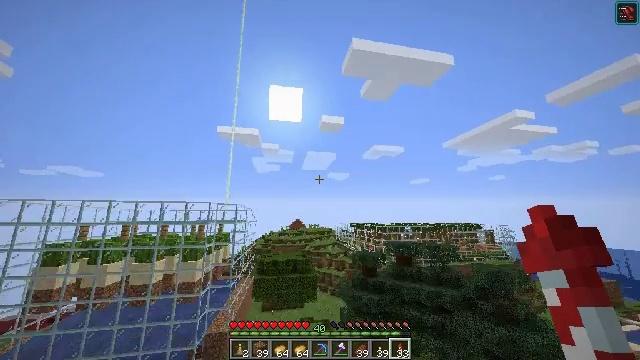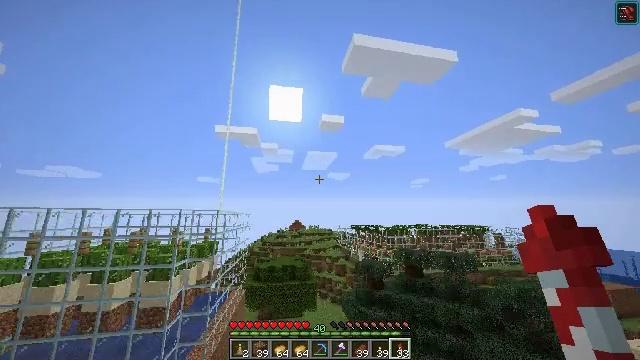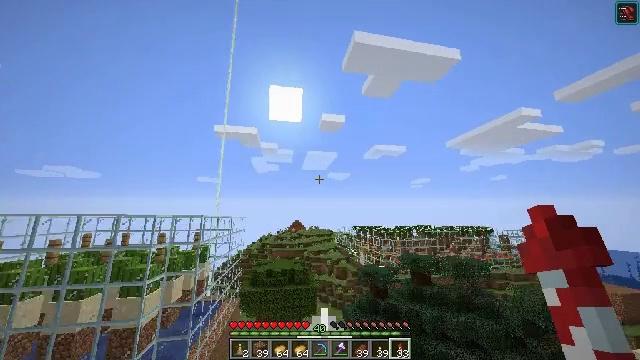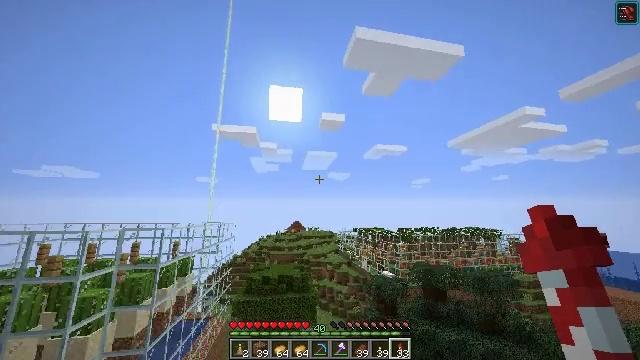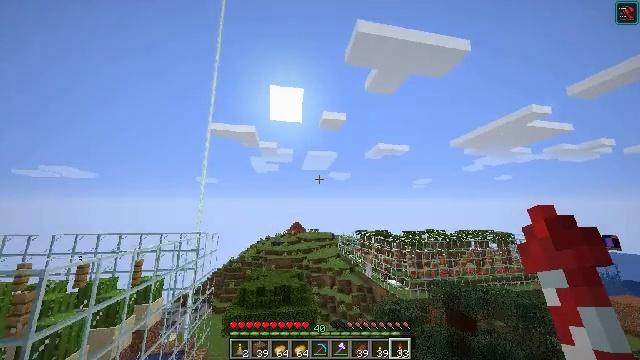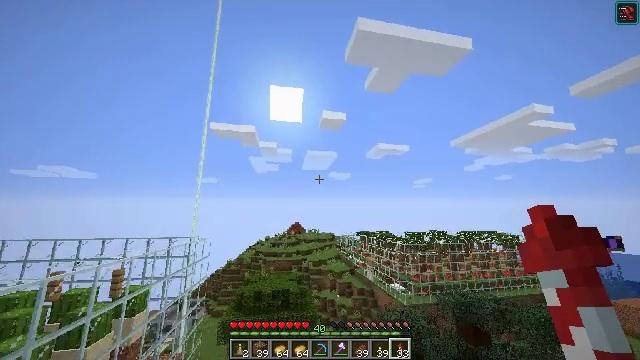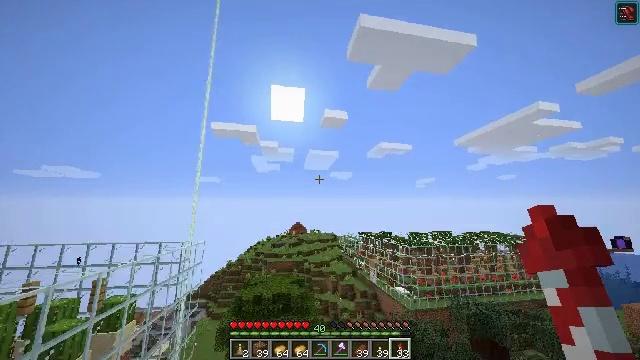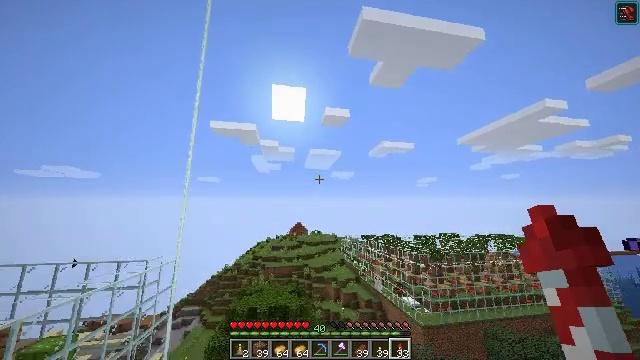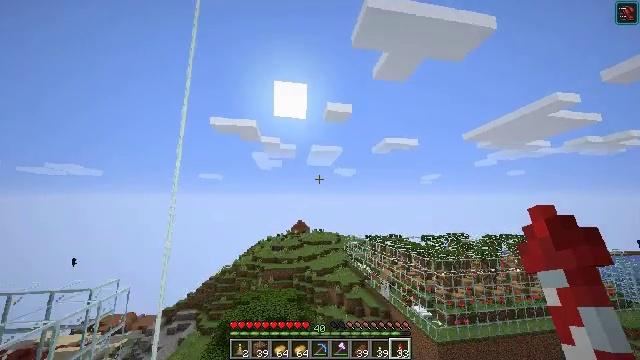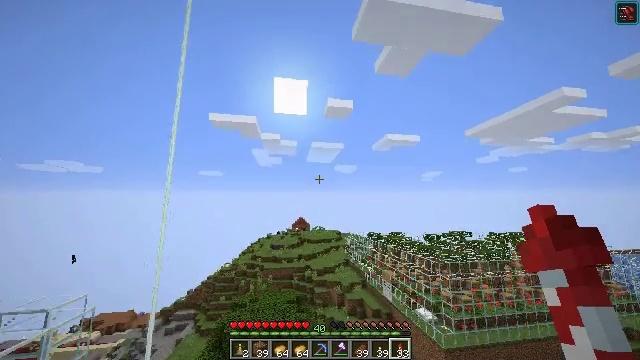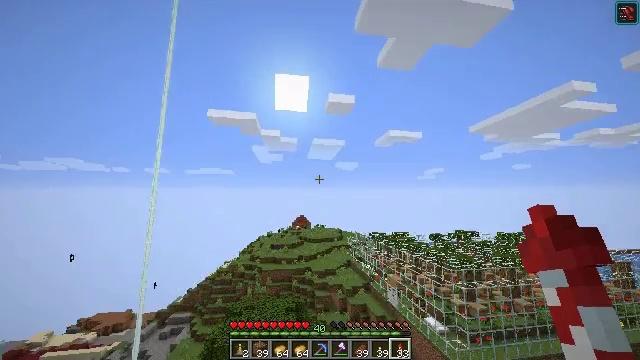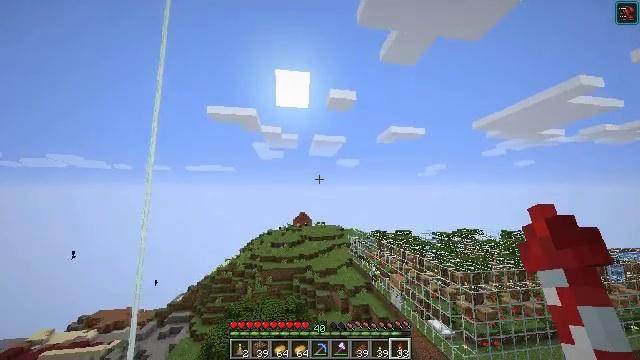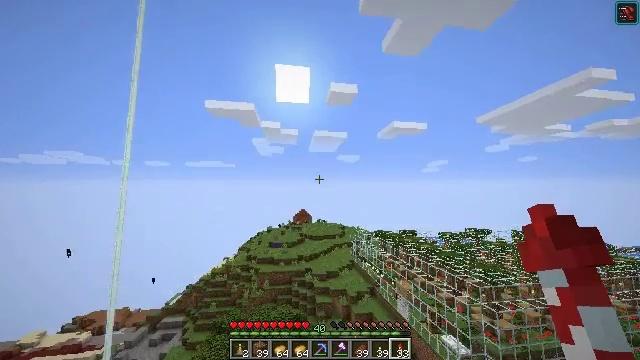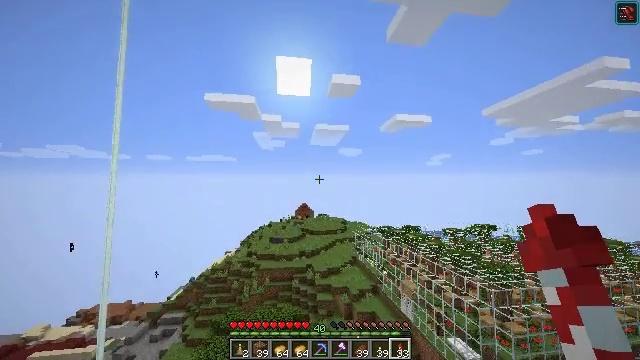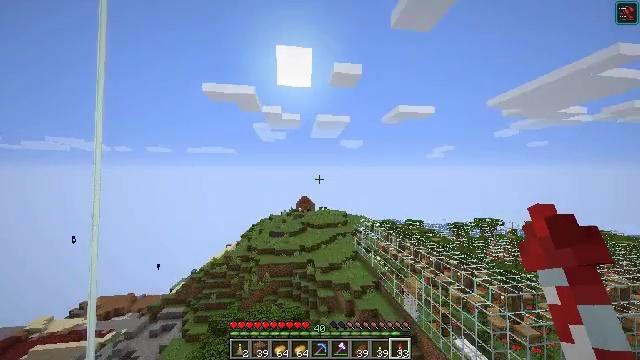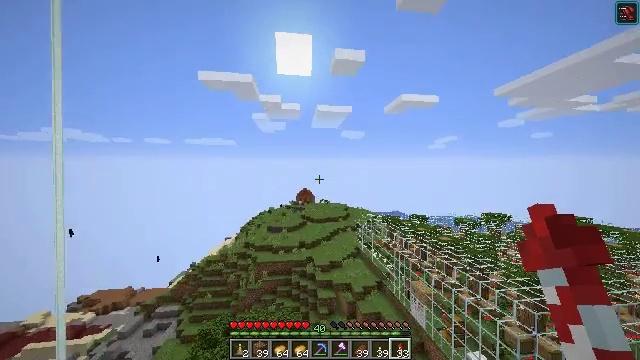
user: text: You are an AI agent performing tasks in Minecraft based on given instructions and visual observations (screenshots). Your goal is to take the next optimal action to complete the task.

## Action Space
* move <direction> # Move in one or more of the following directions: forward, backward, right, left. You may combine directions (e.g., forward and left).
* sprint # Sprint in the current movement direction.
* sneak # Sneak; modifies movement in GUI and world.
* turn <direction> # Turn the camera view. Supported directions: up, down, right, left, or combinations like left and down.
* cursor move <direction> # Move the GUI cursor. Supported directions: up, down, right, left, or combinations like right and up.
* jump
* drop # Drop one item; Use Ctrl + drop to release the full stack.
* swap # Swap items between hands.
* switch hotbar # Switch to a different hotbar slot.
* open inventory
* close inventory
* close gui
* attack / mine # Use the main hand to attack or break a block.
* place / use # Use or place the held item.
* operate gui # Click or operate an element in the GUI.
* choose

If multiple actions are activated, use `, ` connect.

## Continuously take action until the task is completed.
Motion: motion action
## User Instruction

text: Drop a potato.
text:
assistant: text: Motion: no_op
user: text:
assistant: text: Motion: no_op
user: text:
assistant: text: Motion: no_op
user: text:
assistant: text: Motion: no_op
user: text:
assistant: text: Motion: no_op
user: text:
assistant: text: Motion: no_op
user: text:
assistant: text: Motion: no_op
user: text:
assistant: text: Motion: no_op
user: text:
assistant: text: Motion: no_op
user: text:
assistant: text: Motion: no_op
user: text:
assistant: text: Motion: no_op
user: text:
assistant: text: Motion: turn down
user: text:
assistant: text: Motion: turn down
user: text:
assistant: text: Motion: turn down
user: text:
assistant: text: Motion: turn down
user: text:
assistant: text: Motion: turn down
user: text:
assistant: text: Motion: turn down
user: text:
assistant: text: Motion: turn down
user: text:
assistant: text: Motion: turn left and down
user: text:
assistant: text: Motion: turn down
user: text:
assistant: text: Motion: no_op
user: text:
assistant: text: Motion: no_op
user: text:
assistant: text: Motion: no_op
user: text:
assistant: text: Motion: no_op
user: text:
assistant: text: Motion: no_op
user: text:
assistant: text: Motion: turn right and down
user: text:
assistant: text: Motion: turn right and down
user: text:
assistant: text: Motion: turn right
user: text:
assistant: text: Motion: turn right
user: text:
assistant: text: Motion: turn right and down